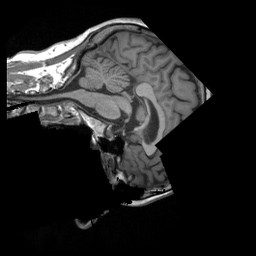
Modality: T1w
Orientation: sagittal
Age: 61
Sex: female
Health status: ill
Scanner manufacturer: siemens
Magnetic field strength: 3 T
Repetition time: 1.9 s
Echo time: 0.00247 s